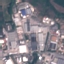
Land use / land cover: Industrial